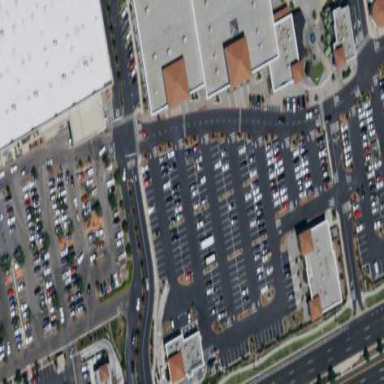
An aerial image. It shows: Retail area.